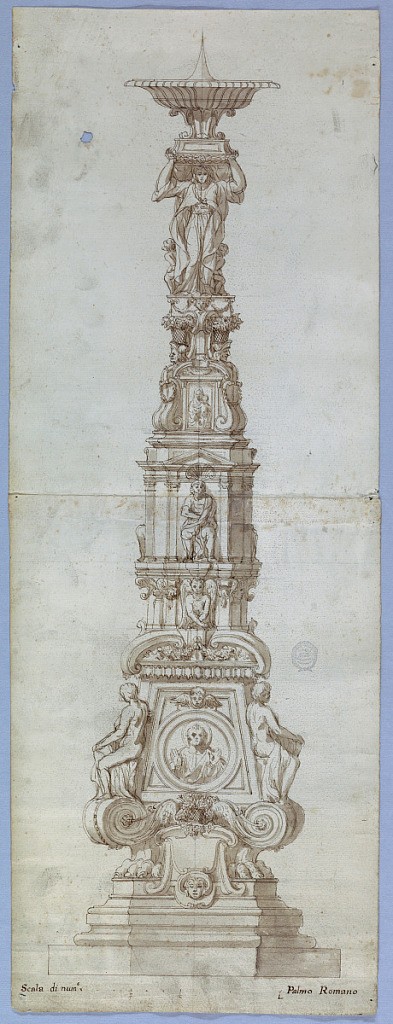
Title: Elevation of a Candelabra
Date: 1700–1750
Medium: Graphite, pen and ink, brush and watercolor on paper
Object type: Drawing
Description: Octagonal base. The shaft consists of a pedestal showing a circular medallion of Christ, seated laterally, and lambrequins under a broken pediment, of a low section with the half-figure of an angel and heads on columns, of a section with seated figures in aedicules, a pediment with a representation of a Madonna and the child; laterally are busts of men carrying flower baskets on their heads. On top stand two women and two children on the base, on which the bowl with a thorn stands on a short shaft.